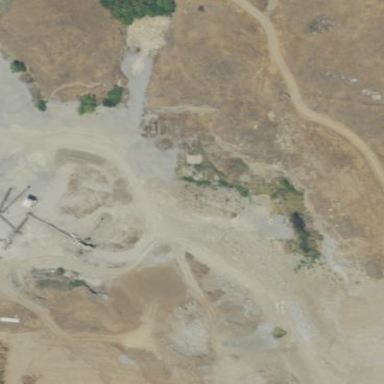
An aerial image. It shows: Vacant or disturbed land used for quarrying.